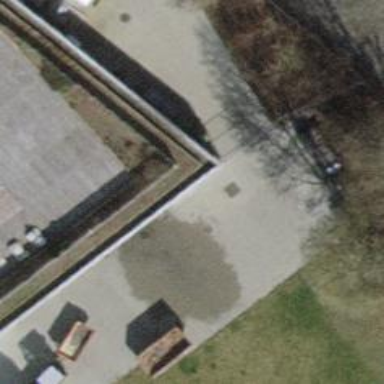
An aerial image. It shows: Gate.